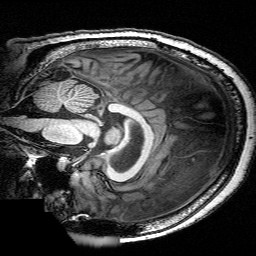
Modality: T1w
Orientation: sagittal
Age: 58
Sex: female
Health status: ill
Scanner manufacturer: siemens
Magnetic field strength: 3 T
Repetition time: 0.0025 s
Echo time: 0.00336 s